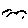
Label: bird